Question: Can anyone please help with the Selenium code below. I am getting an error while invoking Internet Explorer for automation testing.
Code :
'''
import org.openqa.selenium.WebDriver;
import org.openqa.selenium.ie.InternetExplorerDriver;
public class Demo {
public static void main(String[] args) {
System.setProperty("webdriver.ie.driver","C:\microsoftwebdriver\MicrosoftWebDriver.exe");
WebDriver driver = new InternetExplorerDriver();
driver.get("https://www.google.com/");
System.out.println(driver.getTitle());
}
'''
}
Error screenshot attached:

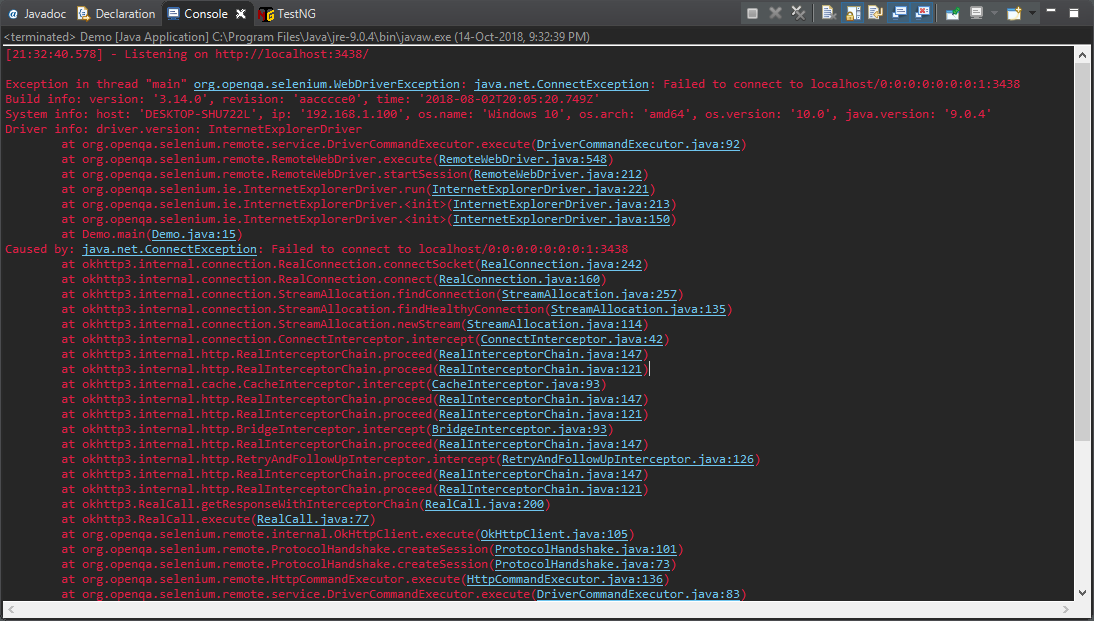
Answer: ## InternetExplorerDriver
<URL> implementation that controls the and and allows you to drive browser running on the local machine. This class is provided as a convenience for easily testing the InternetExplorer browser. The control server which each instance communicates with will live and die with the instance.
To create a new instance of the you need to use the binary instead of which you need to download from <URL>' line. So your effective code block will be:
'''
import org.openqa.selenium.WebDriver;
import org.openqa.selenium.ie.InternetExplorerDriver;
public class Demo {
public static void main(String[] args) {
System.setProperty("webdriver.ie.driver","C:\path\to\IEServerDriver.exe");
WebDriver driver = new InternetExplorerDriver();
driver.get("https://www.google.com/");
System.out.println(driver.getTitle());
}
}
'''